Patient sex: M
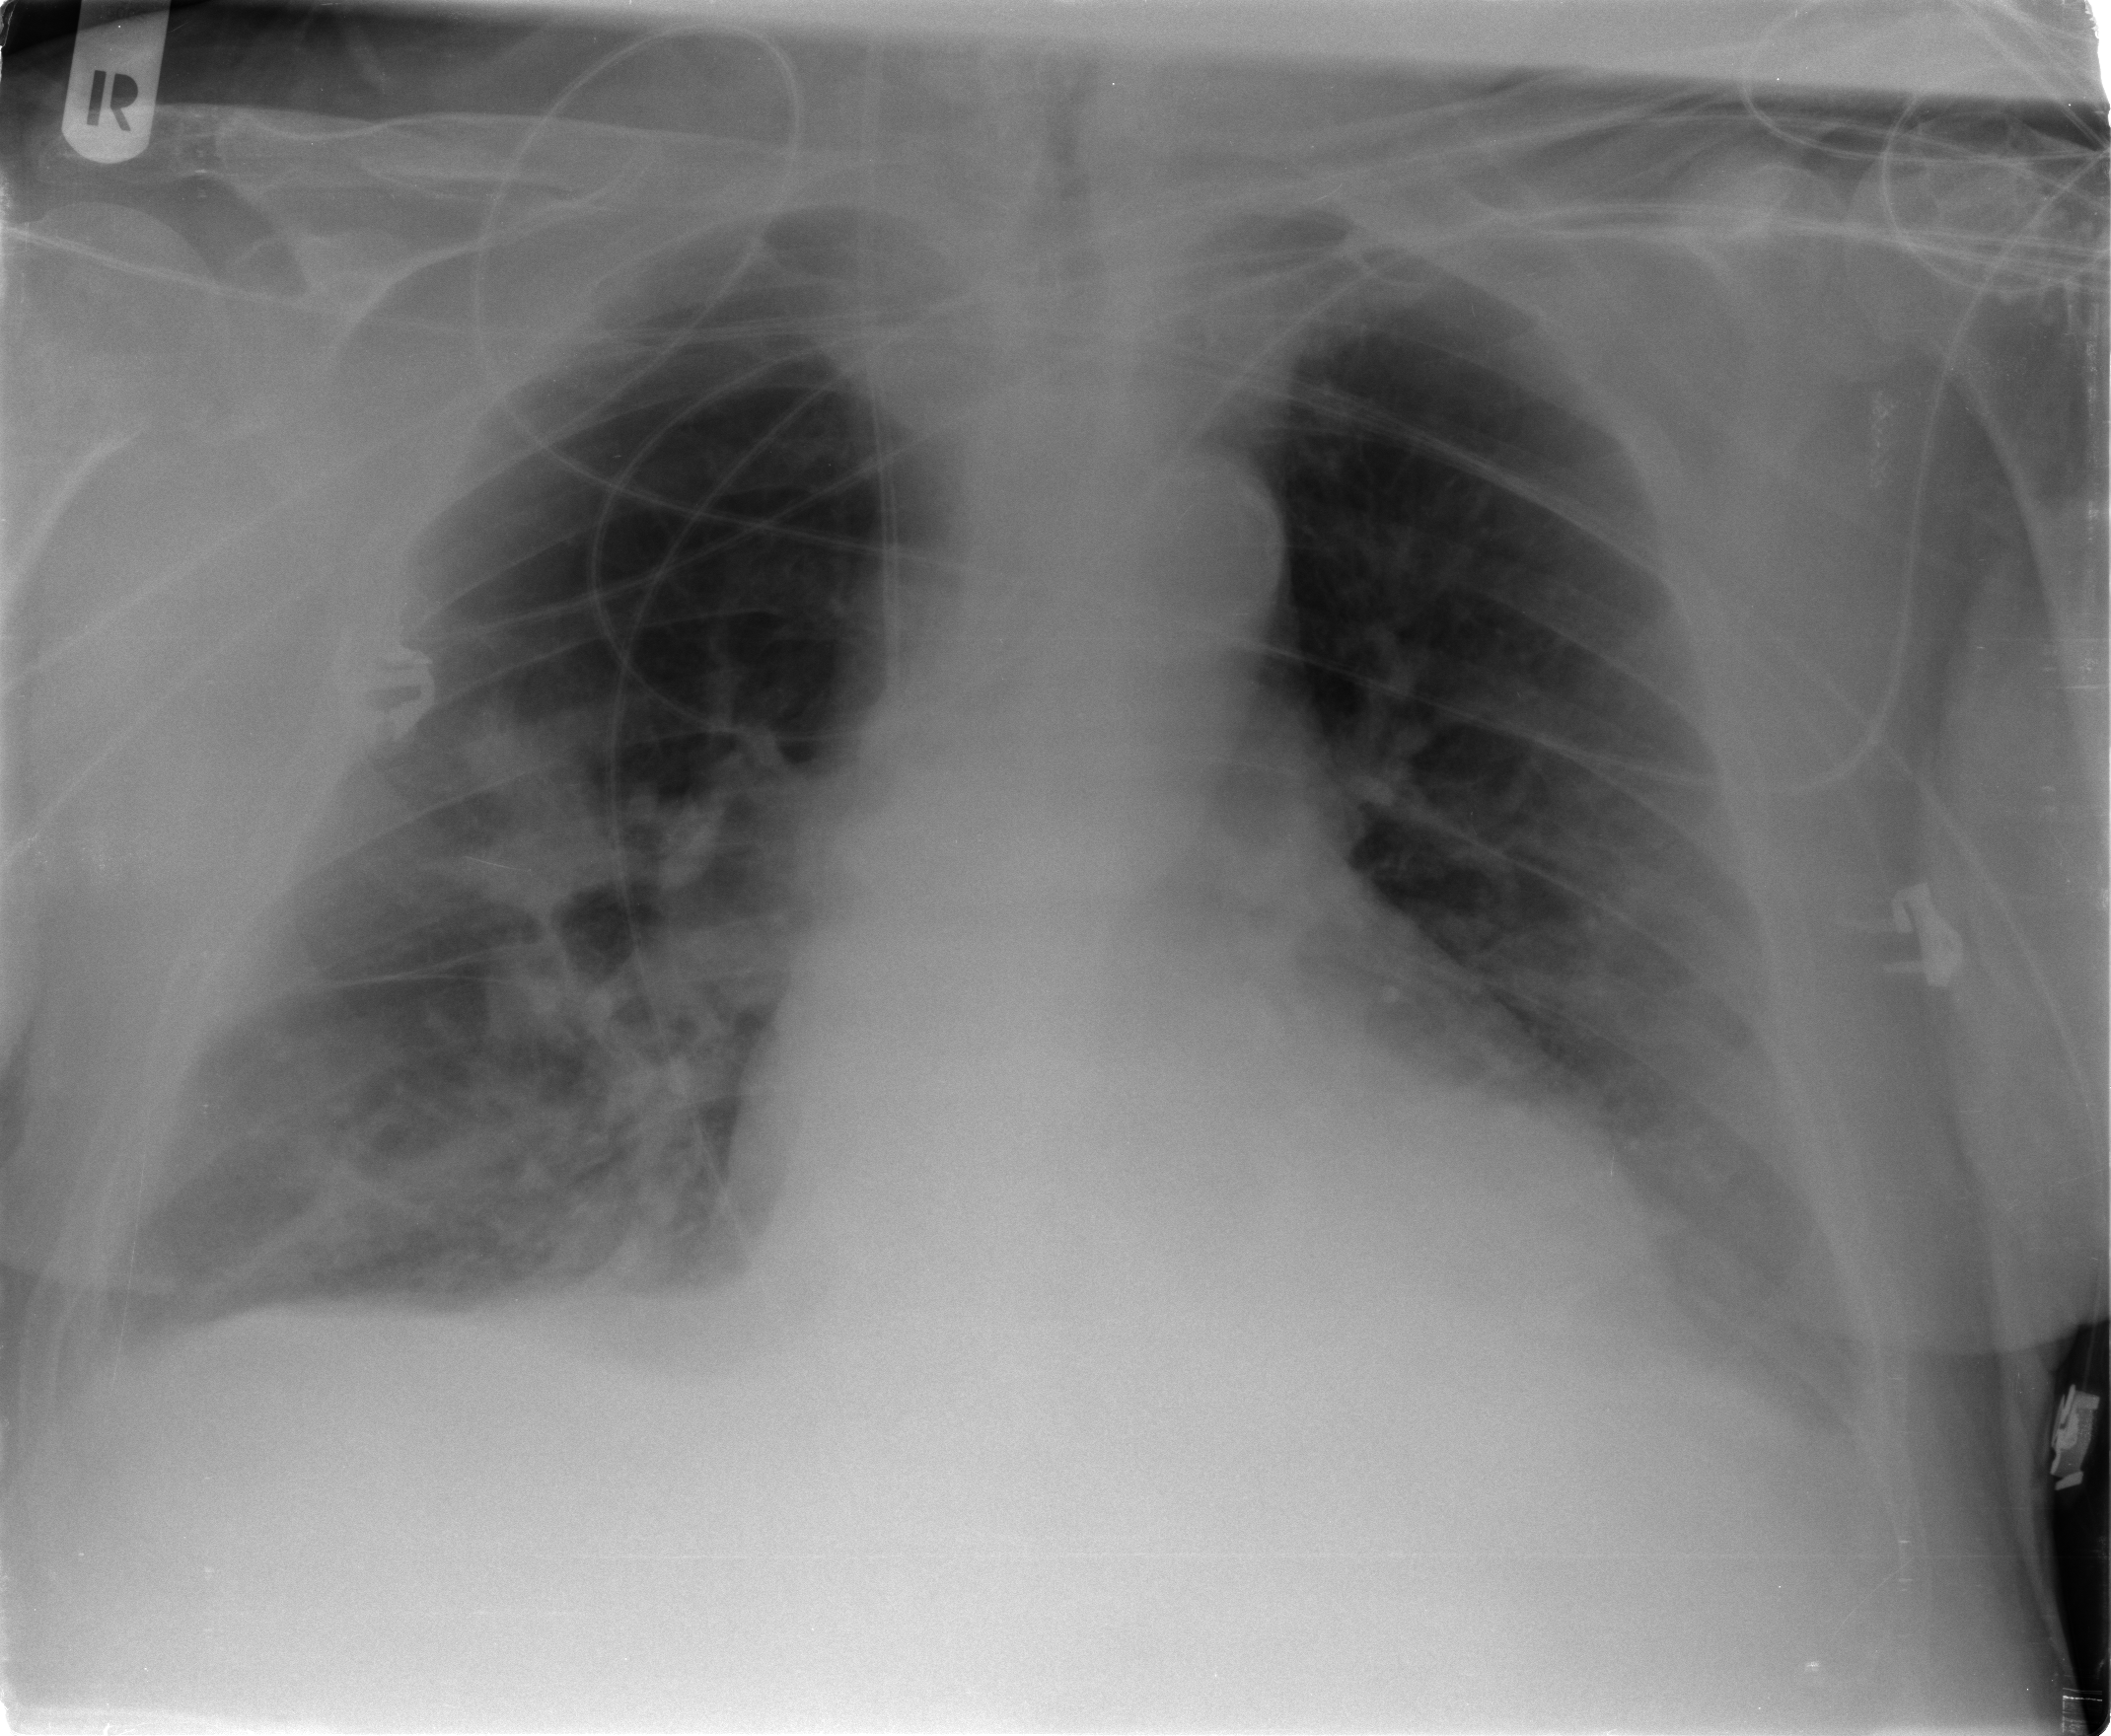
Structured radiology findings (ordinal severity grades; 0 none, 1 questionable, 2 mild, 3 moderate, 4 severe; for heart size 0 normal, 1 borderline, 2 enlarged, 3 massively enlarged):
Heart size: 2
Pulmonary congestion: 1
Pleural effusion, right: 3
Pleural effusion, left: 2
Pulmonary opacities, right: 3
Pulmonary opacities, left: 2
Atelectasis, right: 3
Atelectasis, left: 2